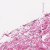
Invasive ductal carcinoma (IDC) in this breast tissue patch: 0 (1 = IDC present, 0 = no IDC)